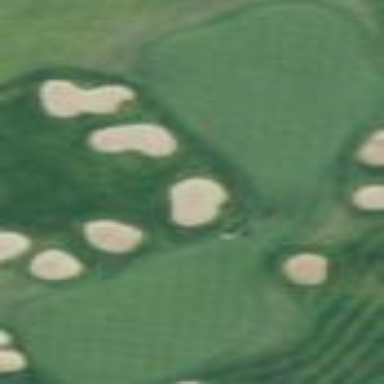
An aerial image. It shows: Golf green.